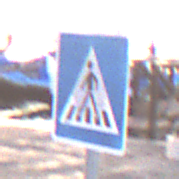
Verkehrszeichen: FussgaengerueberwegRechts
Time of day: SunriseSunset
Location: Outdoor (Urban)
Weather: Clear
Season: NotSpecified
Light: Natural